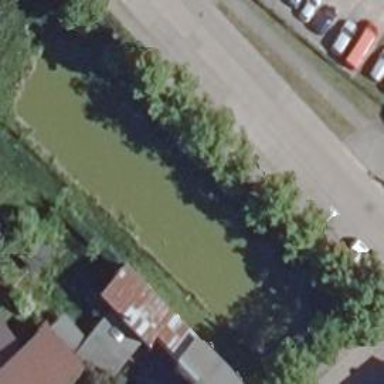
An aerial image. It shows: Pond with natural water.